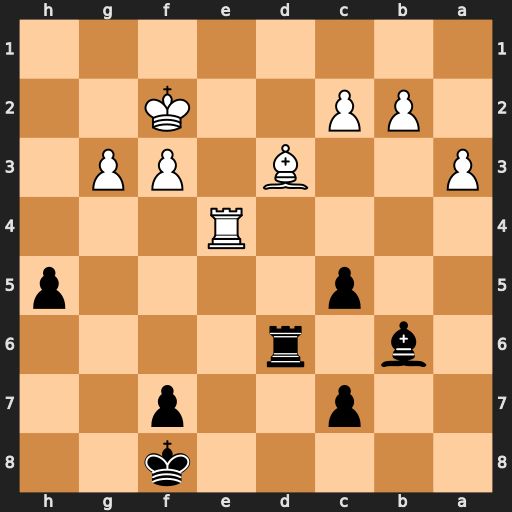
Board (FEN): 5k2/2p2p2/1b1r4/2p4p/4R3/P2B1PP1/1PP2K2/8
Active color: b
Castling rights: -
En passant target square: -
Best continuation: c4+ Ke2 cxd3+